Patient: sex M, age 60
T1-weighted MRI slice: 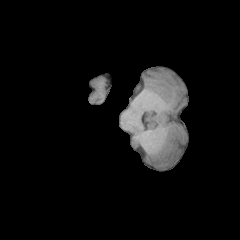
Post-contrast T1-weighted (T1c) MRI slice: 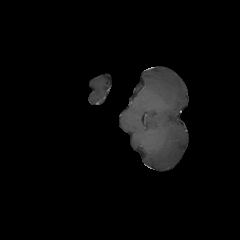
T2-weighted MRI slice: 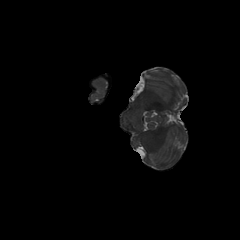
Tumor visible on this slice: no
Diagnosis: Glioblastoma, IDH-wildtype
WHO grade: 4